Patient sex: F
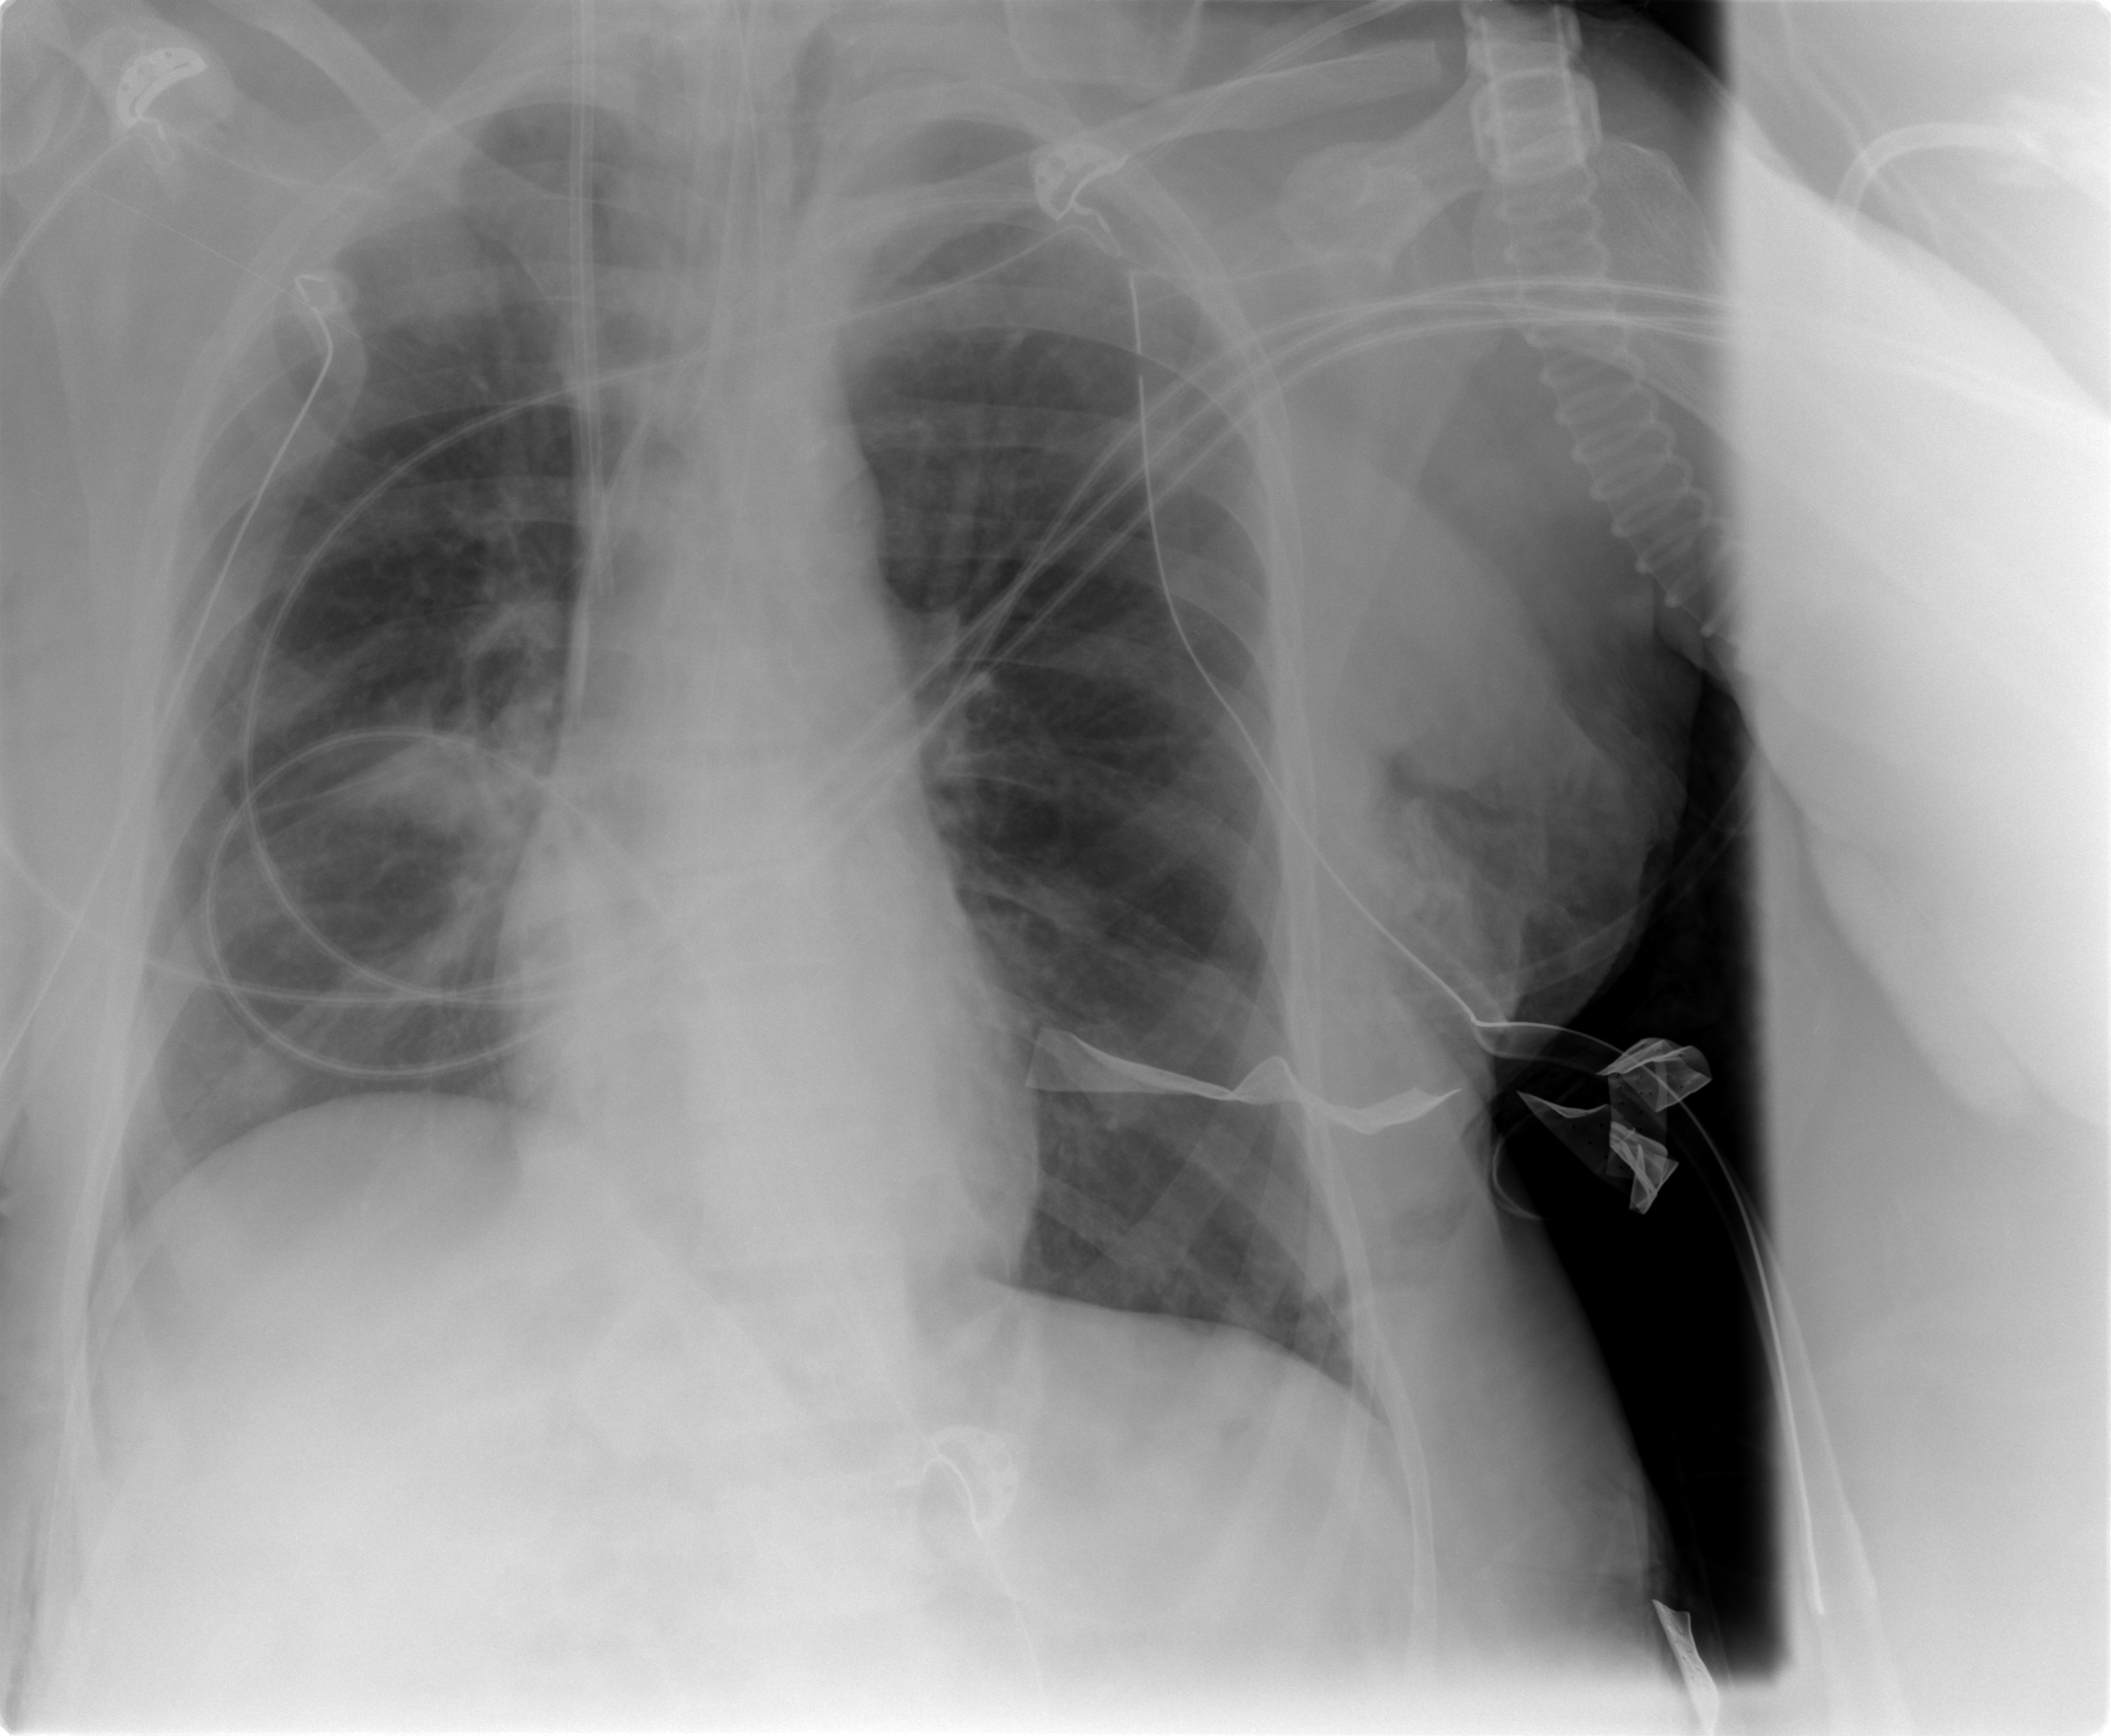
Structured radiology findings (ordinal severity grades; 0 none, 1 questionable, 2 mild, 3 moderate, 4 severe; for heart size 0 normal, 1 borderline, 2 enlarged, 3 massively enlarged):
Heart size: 0
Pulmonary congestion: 2
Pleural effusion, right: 1
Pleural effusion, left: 0
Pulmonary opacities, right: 1
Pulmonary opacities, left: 1
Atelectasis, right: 2
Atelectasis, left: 2